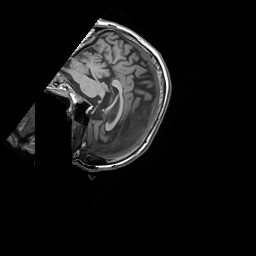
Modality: T1w
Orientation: sagittal
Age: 67
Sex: male
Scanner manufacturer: siemens
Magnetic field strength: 3 T
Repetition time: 1.55 s
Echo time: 0.00234 s